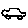
Label: car